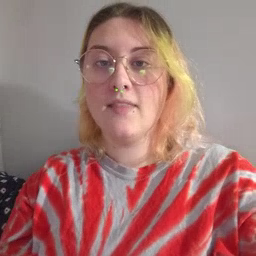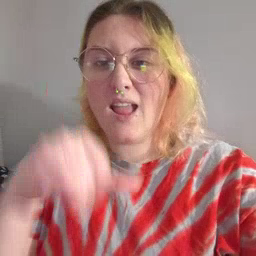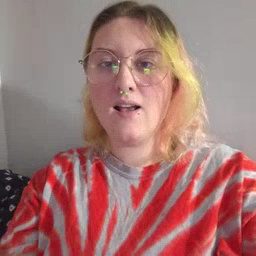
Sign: that